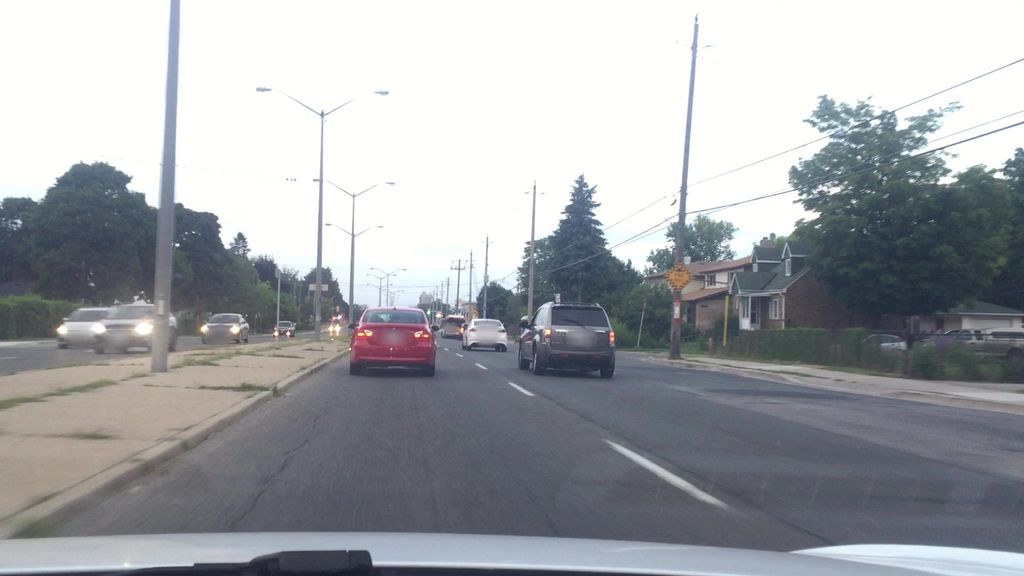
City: toronto